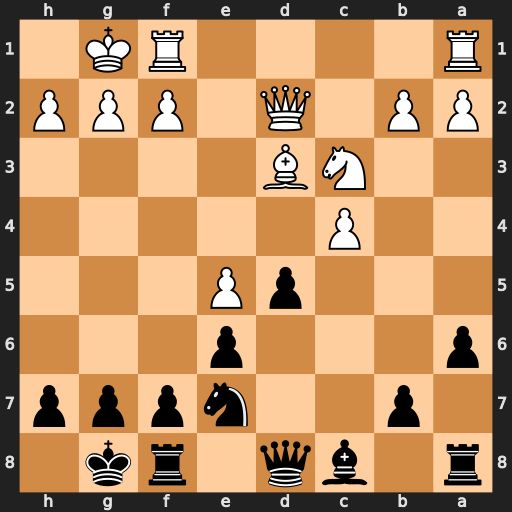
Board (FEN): r1bq1rk1/1p2nppp/p3p3/3pP3/2P5/2NB4/PP1Q1PPP/R4RK1
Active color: b
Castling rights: -
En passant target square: -
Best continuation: dxc4 Bxh7+ Kxh7